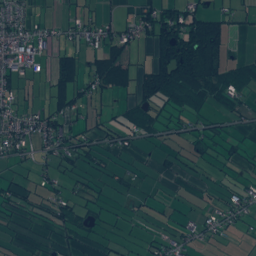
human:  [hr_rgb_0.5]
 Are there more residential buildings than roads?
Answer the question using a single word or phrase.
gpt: yes

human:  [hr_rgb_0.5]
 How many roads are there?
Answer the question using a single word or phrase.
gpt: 179

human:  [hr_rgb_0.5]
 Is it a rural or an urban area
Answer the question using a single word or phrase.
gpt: urban

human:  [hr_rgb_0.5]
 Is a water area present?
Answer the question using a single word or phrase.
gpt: yes

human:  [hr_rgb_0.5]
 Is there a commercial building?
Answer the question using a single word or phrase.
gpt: yes

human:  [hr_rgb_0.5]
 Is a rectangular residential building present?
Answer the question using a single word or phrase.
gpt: yes

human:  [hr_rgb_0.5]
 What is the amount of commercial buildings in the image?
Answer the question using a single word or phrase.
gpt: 19

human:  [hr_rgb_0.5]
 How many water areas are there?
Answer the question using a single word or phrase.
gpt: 91

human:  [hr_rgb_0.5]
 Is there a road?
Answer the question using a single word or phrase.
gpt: yes

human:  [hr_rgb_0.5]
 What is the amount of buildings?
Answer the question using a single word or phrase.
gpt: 1219

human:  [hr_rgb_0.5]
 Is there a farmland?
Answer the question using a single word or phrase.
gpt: yes

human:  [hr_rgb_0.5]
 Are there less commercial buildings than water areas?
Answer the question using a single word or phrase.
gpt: yes

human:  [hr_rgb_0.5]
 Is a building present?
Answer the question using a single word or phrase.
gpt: yes

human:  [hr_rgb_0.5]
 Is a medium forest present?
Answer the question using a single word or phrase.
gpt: yes

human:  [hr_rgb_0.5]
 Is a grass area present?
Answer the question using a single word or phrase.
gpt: yes

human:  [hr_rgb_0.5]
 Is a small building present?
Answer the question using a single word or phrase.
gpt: yes

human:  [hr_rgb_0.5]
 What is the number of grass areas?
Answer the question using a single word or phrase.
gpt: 270

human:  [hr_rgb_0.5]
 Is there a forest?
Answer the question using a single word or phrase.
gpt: yes

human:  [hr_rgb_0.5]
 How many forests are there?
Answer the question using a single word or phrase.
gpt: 184

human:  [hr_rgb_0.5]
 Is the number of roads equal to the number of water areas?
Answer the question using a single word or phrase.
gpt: no

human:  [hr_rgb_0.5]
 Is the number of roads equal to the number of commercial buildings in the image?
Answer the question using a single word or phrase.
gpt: no

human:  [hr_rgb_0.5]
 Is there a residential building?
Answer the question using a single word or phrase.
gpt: yes

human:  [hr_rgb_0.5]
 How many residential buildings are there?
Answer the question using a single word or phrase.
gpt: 1189

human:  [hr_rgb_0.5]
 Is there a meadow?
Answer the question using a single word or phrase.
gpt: yes

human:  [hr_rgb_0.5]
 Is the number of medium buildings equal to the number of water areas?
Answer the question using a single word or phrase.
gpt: no

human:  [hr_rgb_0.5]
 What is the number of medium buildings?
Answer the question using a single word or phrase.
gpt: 12

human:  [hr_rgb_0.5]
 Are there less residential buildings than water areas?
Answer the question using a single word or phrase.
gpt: no

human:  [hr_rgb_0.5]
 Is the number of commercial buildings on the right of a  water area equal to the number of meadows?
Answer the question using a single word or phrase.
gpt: no

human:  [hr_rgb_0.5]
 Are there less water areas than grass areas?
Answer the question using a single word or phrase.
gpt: yes

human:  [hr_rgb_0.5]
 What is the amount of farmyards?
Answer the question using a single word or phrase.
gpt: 10

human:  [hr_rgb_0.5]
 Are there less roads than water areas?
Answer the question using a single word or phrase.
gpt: no

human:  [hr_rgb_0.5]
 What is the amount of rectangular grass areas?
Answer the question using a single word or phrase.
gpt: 24

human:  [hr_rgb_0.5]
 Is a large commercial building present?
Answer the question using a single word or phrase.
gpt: no

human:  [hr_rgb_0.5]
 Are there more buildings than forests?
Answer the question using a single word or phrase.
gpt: yes

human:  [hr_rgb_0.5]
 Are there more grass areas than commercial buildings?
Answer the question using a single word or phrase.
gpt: yes

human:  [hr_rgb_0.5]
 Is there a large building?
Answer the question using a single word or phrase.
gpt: no

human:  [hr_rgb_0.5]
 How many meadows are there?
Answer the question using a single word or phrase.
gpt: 83

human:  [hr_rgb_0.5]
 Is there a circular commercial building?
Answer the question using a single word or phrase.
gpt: no

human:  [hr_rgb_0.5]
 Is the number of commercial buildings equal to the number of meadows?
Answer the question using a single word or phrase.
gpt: no

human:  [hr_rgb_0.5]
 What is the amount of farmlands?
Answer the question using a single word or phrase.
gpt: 41

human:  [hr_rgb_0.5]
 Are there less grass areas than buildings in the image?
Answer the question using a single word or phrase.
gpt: yes

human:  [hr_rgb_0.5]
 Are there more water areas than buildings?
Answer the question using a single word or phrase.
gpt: no

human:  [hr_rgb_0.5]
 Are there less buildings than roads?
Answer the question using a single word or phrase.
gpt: no

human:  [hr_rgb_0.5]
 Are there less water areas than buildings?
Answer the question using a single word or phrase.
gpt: yes

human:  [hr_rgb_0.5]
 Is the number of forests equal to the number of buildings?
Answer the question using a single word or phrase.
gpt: no

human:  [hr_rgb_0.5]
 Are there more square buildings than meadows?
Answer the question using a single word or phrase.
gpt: no

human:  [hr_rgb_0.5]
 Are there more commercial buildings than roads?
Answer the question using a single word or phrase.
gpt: no

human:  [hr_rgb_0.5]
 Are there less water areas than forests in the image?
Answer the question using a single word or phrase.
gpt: yes

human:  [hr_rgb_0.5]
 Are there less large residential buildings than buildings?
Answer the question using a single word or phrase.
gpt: yes

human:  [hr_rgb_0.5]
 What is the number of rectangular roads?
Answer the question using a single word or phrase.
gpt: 0

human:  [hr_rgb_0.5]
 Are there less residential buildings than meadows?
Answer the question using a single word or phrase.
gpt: no

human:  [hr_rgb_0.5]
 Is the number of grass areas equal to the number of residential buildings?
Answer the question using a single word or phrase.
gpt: no

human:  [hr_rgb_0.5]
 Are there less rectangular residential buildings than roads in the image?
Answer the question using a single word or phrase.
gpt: no

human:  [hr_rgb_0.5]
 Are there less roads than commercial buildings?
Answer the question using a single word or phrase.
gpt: no

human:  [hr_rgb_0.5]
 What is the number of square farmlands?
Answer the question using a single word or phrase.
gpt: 0

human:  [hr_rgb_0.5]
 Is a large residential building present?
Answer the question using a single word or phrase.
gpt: no

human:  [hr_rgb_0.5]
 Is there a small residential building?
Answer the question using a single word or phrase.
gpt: yes

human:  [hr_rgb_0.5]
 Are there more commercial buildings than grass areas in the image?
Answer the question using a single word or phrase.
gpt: no

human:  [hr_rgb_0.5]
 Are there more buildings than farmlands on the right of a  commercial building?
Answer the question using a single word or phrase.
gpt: yes

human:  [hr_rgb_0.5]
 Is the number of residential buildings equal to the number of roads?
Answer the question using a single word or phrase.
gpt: no

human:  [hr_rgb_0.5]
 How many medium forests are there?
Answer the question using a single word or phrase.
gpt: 63

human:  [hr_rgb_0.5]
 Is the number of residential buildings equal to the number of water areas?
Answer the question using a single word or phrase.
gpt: no

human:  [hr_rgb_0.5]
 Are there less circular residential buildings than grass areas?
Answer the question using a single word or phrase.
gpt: yes

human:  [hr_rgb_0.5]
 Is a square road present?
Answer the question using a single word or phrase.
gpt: no